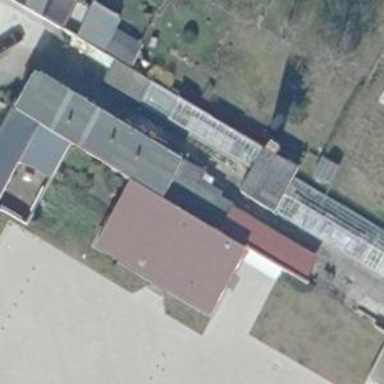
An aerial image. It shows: Building with flat roof.